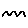
Label: zigzag